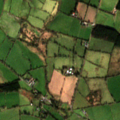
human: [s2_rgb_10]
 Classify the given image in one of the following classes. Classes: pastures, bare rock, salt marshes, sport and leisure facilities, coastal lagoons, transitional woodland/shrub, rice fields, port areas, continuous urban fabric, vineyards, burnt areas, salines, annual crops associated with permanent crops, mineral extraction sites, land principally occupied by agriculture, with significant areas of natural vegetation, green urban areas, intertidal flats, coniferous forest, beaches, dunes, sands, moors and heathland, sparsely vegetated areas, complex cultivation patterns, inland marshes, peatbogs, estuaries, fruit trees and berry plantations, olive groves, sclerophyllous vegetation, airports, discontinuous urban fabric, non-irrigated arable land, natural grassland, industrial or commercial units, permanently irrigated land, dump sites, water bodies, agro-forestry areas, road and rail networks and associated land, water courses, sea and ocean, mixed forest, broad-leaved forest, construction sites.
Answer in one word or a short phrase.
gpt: pastures, complex cultivation patterns, transitional woodland/shrub